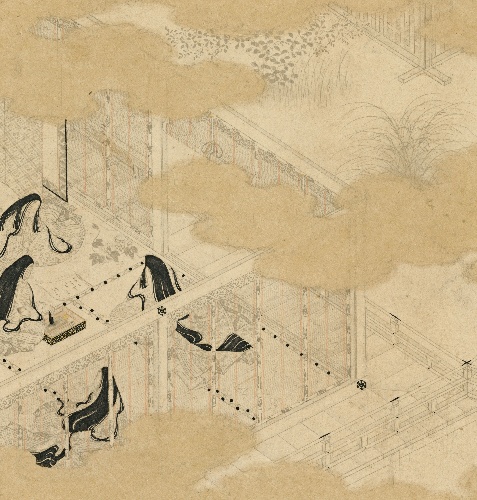
Title: 土佐光則筆　源氏物語画帖|Albums of scenes from The Tale of Genji
Artist: Tosa Mitsunori
Artist bio: Japanese, 1583–1638
Date: early 17th century
Object type: Albums
Classification: Paintings
Medium: Two albums of thirty leaves; ink, red pigment, and gold on paper
Culture: Japan
Period: Edo period (1615–1868)
Dimensions: Image (each leaf): 5 5/16 × 5 1/8 in. (13.5 × 13 cm)
Album: 7 1/8 × 6 1/8 × 1 3/16 in. (18.1 × 15.6 × 3 cm)
Department: Asian Art
Credit line: Mary Griggs Burke Collection, Gift of the Mary and Jackson Burke Foundation, 2015
Accession year: 2015
Repository: Metropolitan Museum of Art, New York, NY
Tags: Men|Women